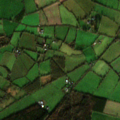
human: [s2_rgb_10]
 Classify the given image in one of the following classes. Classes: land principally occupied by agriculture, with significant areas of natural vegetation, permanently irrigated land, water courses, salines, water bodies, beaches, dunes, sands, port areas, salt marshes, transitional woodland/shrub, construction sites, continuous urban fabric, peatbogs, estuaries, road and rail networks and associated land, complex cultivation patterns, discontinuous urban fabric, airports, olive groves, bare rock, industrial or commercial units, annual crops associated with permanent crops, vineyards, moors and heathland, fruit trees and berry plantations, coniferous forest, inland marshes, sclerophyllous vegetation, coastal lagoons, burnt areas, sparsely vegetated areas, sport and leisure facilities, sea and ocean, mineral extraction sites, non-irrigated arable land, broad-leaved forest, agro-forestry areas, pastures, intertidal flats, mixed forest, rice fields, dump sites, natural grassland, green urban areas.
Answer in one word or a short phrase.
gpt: pastures, coniferous forest